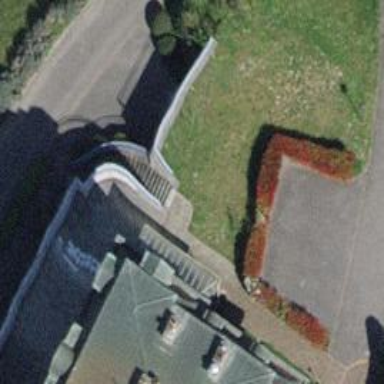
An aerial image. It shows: Driveway tunnel under the road.